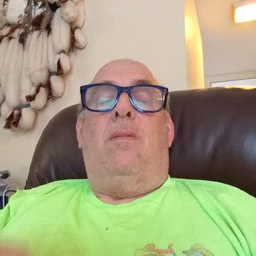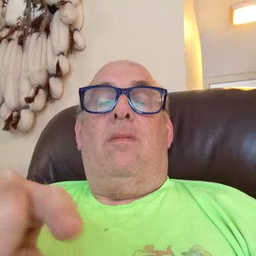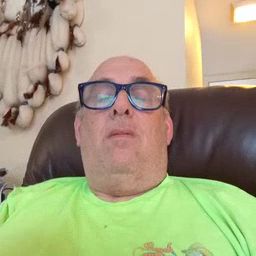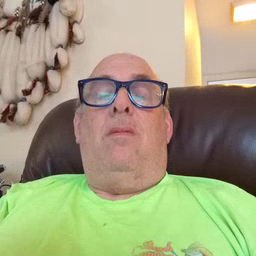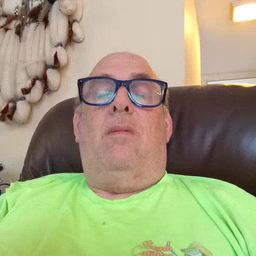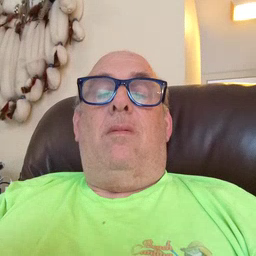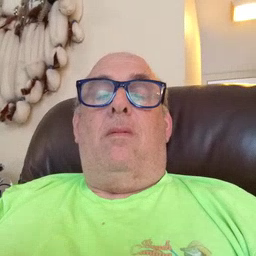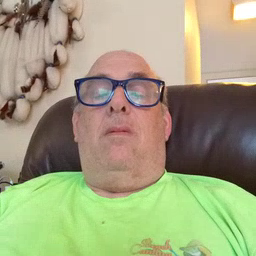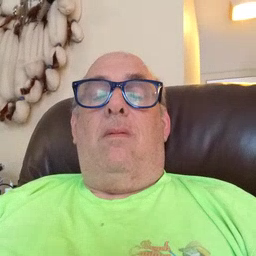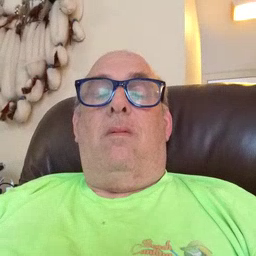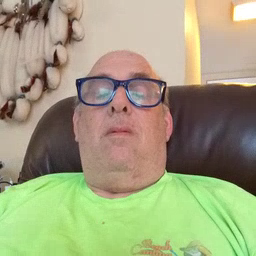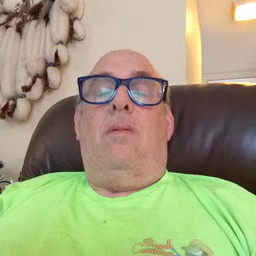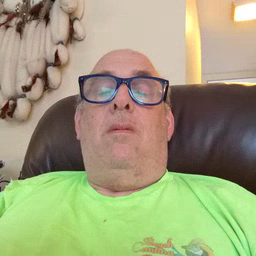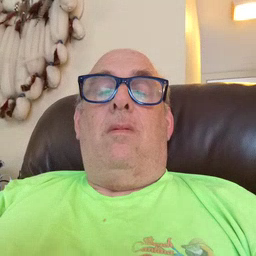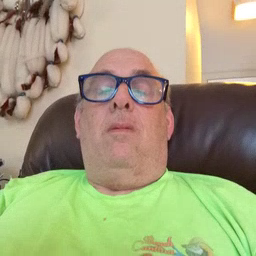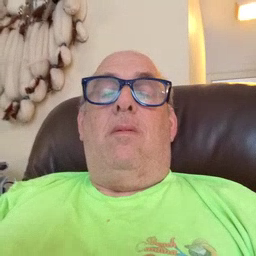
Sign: vacuum